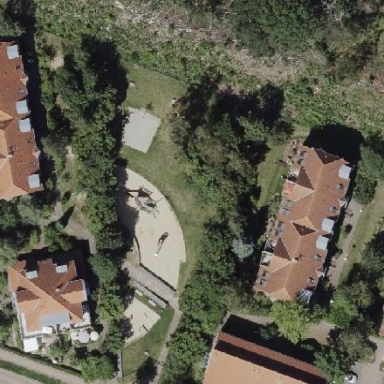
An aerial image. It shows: Playground area for leisure activities on the land.